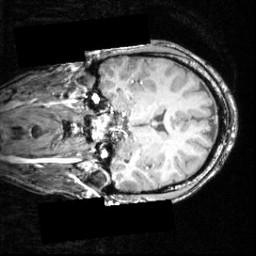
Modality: T1w
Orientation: coronal
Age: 22
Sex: male
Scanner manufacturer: siemens
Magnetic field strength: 3.951 T
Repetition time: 2.5 s
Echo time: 0.00393 s